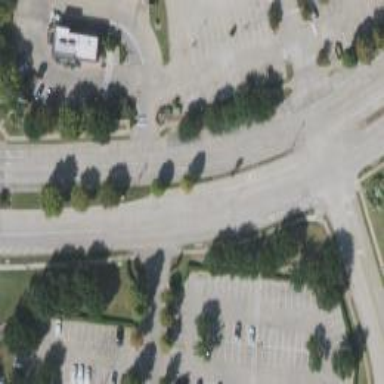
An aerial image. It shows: Secondary road with separate sidewalk.